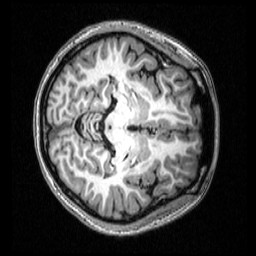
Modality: T1w
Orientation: axial
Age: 22
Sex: female
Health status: healthy
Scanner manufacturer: siemens
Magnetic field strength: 3 T
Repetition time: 2.53 s
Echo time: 0.00339 s